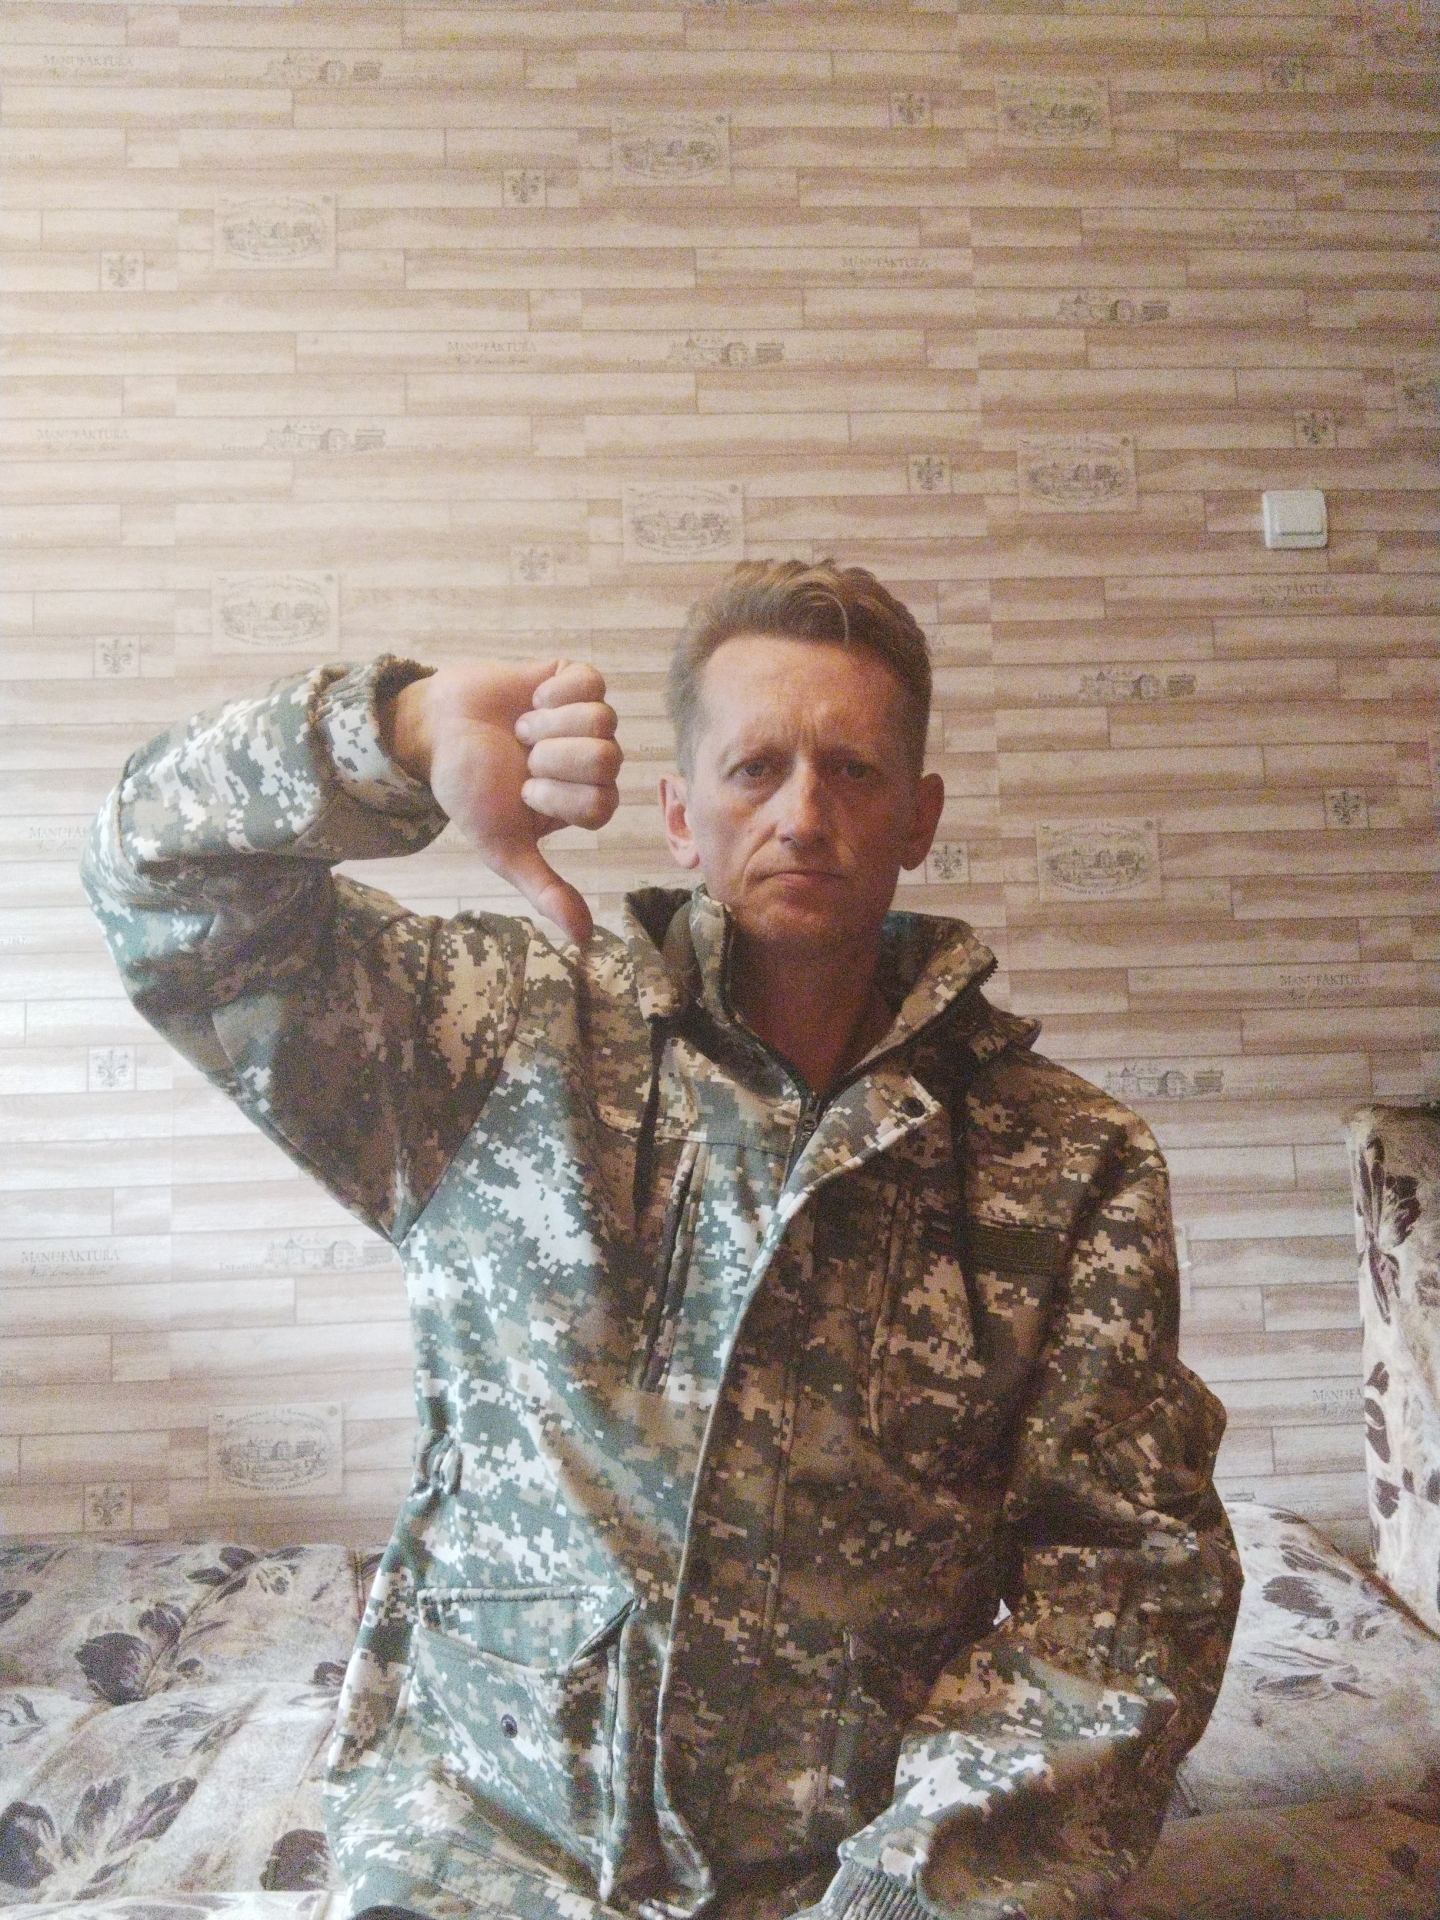
Label: noise